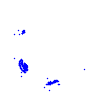
Particle: kaon